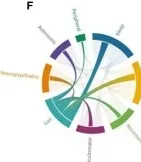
Connections between different symptom groups in anti-IgLON5 disease. Each symptom group is represented by a fragment of the outer circular layout. Arcs represent connection and flow between groups. Fragments and arch sizes are equal to percentage of overall symptoms/flow between symptom groups. (F) Patients with gait impairment were also found to have mainly sleep disorder, bulbar symptoms, but also neuropsychiatric symptoms.
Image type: chart (chart)